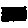
Label: star